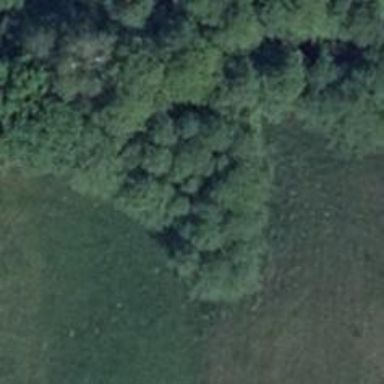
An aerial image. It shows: Hunting stand.